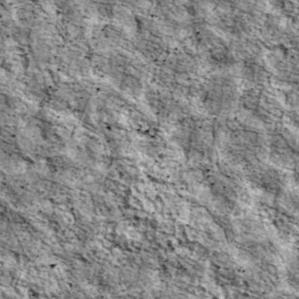
Label: non_frost